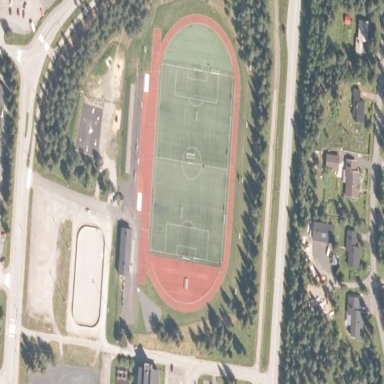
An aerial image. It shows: Paved multi-sport pitch on leisure land.